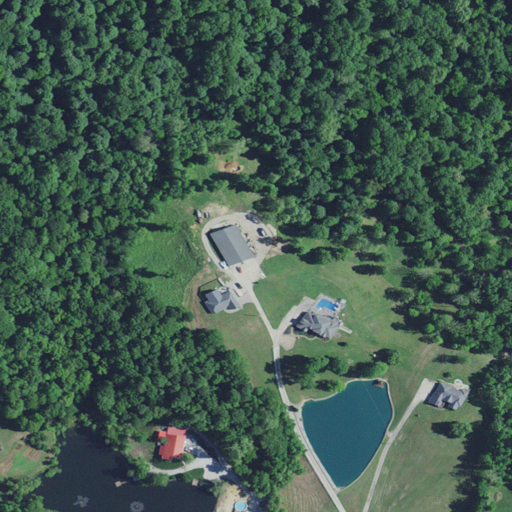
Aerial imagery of mountain in Kentucky named Fern Hill containing deciduous forest, shrub, grassland, open water, pasture, medium intensity development, high intensity development, low intensity development, and open development